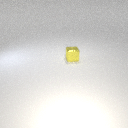
small yellow metal cube